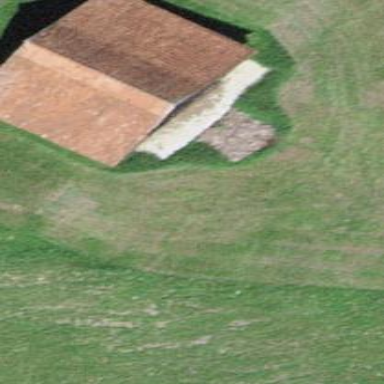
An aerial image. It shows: Farm auxiliary building.